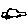
Label: car